Question: So far I haven't been able to find people having a solution to this or having the same issue: I cannot submit code but would try to explain with a diagram and as clear as possible.
Class A points to abstract B. Concrete class C then points back to A. A and B have db generated ids and C,D and E inherit the id form B. The id on C,D,E is still unique among all of them.

It is obvious that @JsonManagedReference and @JsonBackReference cannot be used in this case as B is polymorphic. This case is one limitation the annotations have.
I was trying to use @JsonIdentityReference(alwaysAsId = true) in C (where it points to A) and it causes C to only have the Id of A as expected and there is no issue serialising it, but on de-serialisation it might throw the famous "".
Does someone have a solution to this or maybe seen an example somewhere that might be useful to look at?
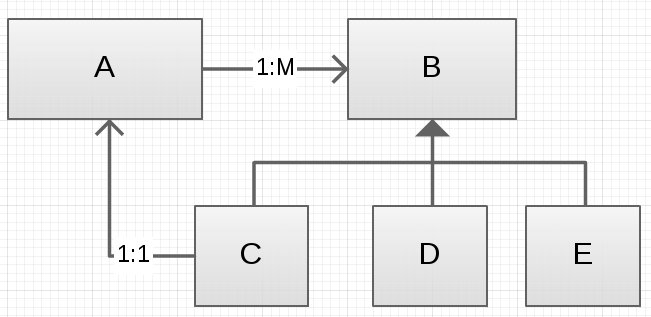
Answer: So after all I was able to solve this issue and not with any help from Jackson but with a recursive format method and a recursive removeDuplicateNodes() methode.
- -
once done with the formatting then it is time to remove duplicate in a way that there is no forward referencing. So starting from the root Node then we will do the following:
- -
What is happening is that first we expand all the Nodes to have full description not just the id. Then recursively replace full description by just the id for any A node that has been previously described on a C node.
Hope this helps others.